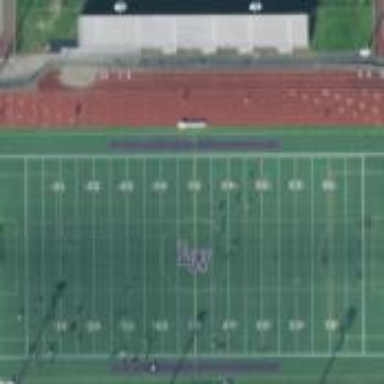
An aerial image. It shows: Pitch for American football with artificial turf surface.